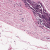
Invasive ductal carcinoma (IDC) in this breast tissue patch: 0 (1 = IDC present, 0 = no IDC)